Question: I'm using generator-backbone for Yeoman to generate my app. I'm using the RequireJS option for this. After generating, I can run grunt serve correctly. After adding some views and tempaltes, and successfully running grunt serve, I try to test the "dist" folder. I run grunt build, which works correctly, but when running the app from the dist folder I get several errors regarding some of the views files not loading, with require js.
I get 404 not found for these files and then an Script Error for RequireJS.
Is there something that needs to be added in the included Gruntfile so that the JS files for views are included in the process?
Thanks for your help!
UPDATE: This is my Gruntfile, generated by generator-backbone:
<URL>
SUMMARY:
grunt serve works fine.
grunt build runs fine
grunt serve:dist or running the app frm the dist folder doesn;t work. Blank page with these errors:
<URL>

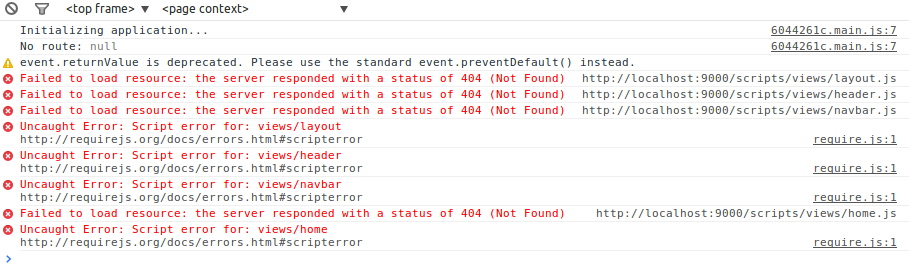
Answer: In case anybody else encounters this issue, the problem is related to a property:
findNestedDependencies: true in the optimization configuration.
Cheers!